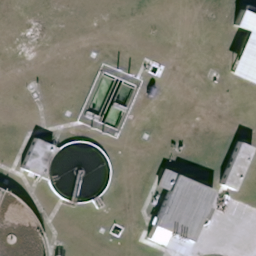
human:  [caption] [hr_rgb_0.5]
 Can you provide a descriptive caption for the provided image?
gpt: A black storage tank is on the lawn .

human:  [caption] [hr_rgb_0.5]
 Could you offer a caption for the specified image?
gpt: There is a black storage tank on the lawn .

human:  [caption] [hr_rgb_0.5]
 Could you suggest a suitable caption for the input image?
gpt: A storage tank is on the lawn and some buildings beside .

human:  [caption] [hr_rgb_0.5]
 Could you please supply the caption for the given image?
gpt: There is one black storage tank on the lawn and some buildings beside .

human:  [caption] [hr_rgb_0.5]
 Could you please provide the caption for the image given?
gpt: A storage tank is on the lawn and some buildings beside .